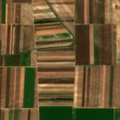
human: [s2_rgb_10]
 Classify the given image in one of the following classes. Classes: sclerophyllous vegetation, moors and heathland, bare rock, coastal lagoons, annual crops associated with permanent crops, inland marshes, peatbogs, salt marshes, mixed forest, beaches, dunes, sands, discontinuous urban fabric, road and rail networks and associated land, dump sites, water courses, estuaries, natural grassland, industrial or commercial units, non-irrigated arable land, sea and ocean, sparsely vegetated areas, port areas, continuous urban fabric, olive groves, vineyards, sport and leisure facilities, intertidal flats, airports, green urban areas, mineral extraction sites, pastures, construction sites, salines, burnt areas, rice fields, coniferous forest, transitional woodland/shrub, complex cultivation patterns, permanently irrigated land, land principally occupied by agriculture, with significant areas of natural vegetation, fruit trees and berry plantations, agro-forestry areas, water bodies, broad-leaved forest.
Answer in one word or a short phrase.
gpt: non-irrigated arable land